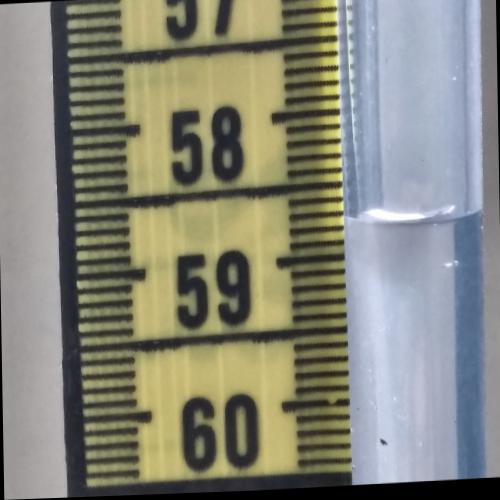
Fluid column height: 58.8 cm